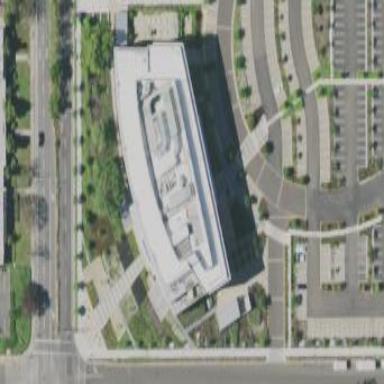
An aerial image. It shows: Office building.